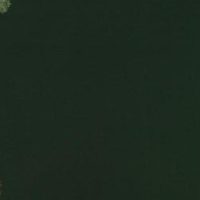
EUNIS habitat code: 14
Species observed at this site:
Tachybaptus ruficollis
Corvus corone
Podiceps cristatus
Fulica atra
Anas crecca
Alcedo atthis
Dendrocopos major
Prunella modularis
Aegithalos caudatus
Apis mellifera
Buteo buteo
Sylvia atricapilla
Spinus spinus
Celastrina argiolus
Chroicocephalus ridibundus
Larus michahellis
Gallinula chloropus
Cygnus olor
Ardea alba
Erithacus rubecula
Sitta europaea
Garrulus glandarius
Picus viridis
Anas acuta
Tringa ochropus
Accipiter nisus
Cyanistes caeruleus
Anas platyrhynchos
Sturnus vulgaris
Troglodytes troglodytes
Alopochen aegyptiaca
Orthetrum cancellatum
Accipiter gentilis
Corvus cornix
Aythya fuligula
Fringilla coelebs
Coloeus monedula
Mareca penelope
Passer montanus
Columba palumbus
Turdus merula
Phalacrocorax carbo
Egretta garzetta
Parus major
Hirundo rustica
Milvus migrans
Mergus merganser
Turdus pilaris
Pieris rapae
Anser anser
Oriolus oriolus
Cinclus cinclus
Calopteryx splendens
Motacilla alba
Anax imperator